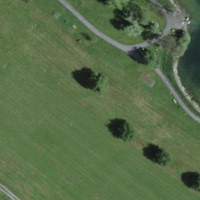
EUNIS habitat code: 52
Species observed at this site:
Juglans regia